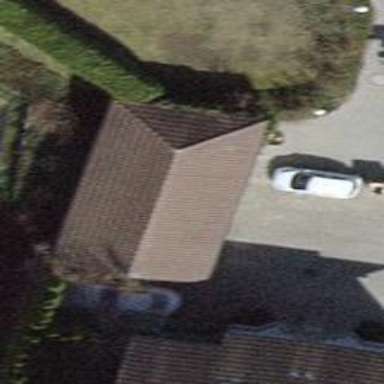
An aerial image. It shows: Building with tile roof.